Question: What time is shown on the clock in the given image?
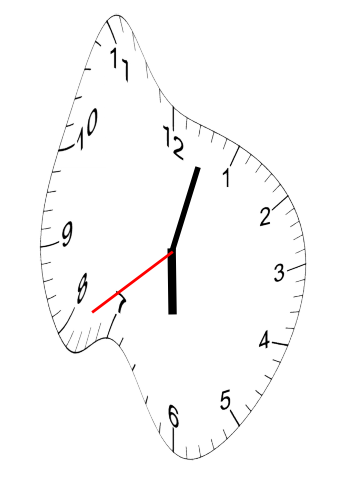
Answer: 06:02:39